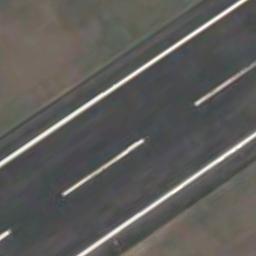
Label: runway